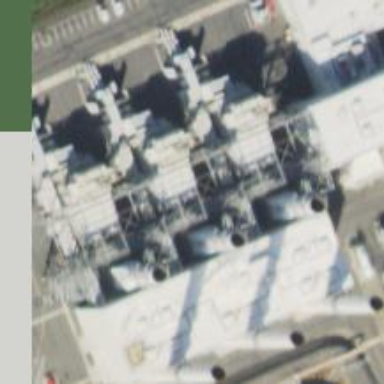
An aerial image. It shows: Gas turbine power generator.